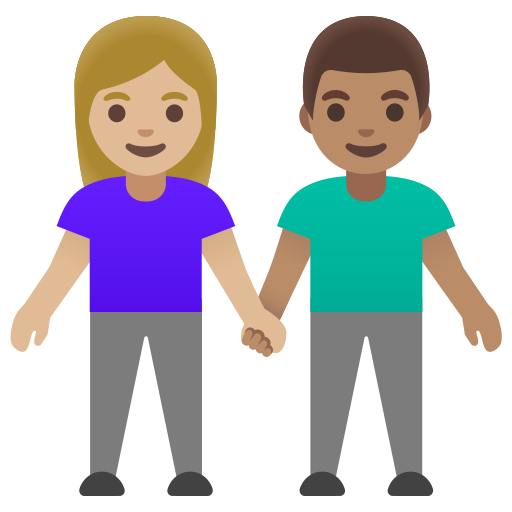
Emoji: 👩🏼‍🤝‍👨🏽